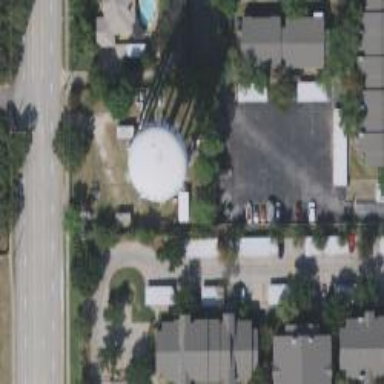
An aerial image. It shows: Water tower that is man-made.